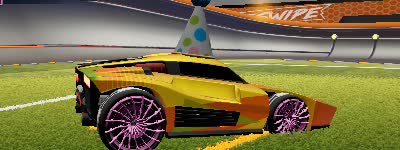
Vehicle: breakout